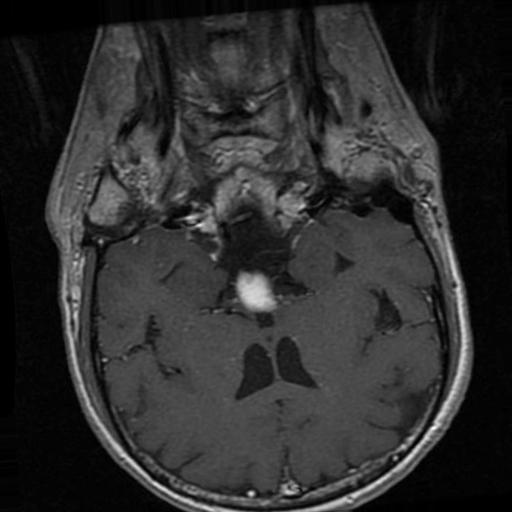
Label: meningioma